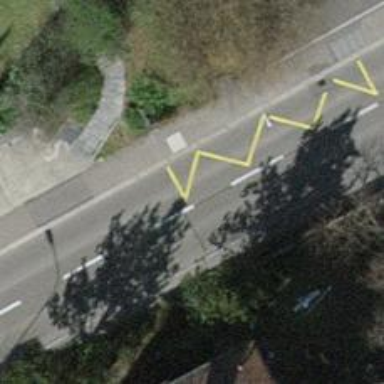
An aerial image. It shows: Public transport stop position.